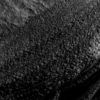
Label: not_dusty